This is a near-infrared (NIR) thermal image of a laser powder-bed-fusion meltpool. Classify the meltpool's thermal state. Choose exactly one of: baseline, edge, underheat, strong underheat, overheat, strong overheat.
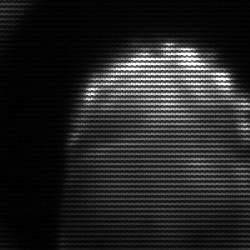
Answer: edge